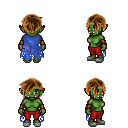
a pixel art fantasy rpg character, female body template, orc, green skin, blue tattered cape, red pants, brown pixie cut hairstyle, leather bracers, white slippers, four views (front, back, left, right), 2x2 character sprite sheet, small pixel art, hard edges, no anti-aliasing